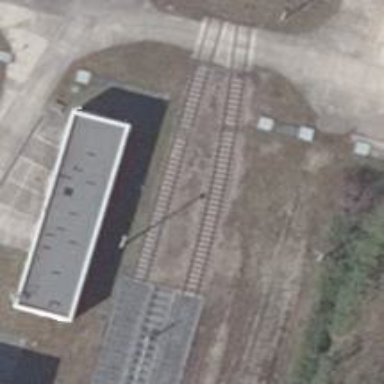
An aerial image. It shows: Unused railway yard.